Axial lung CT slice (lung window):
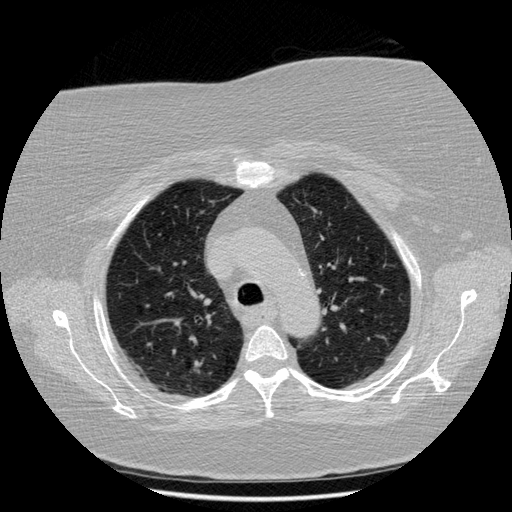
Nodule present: no